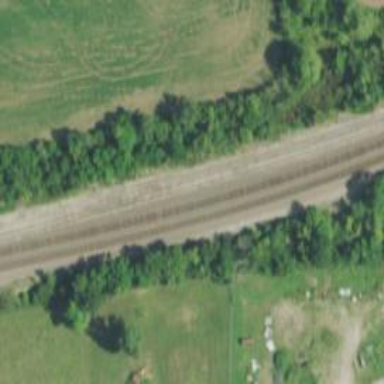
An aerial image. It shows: Abandoned railway siding.